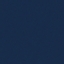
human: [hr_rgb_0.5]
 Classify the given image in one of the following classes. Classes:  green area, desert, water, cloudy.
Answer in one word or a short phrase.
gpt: water